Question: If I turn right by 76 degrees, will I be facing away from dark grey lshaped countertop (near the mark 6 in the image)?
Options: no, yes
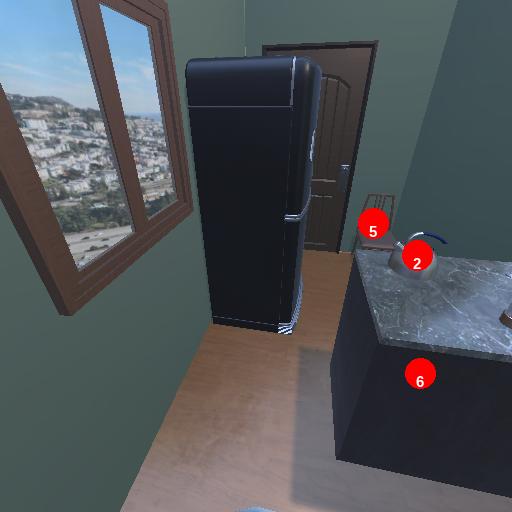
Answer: no